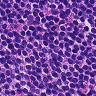
Metastatic tissue present: no